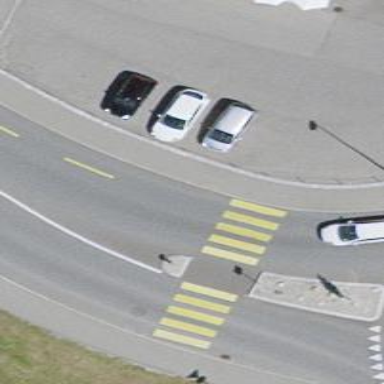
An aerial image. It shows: Uncontrolled zebra crossing with central island.